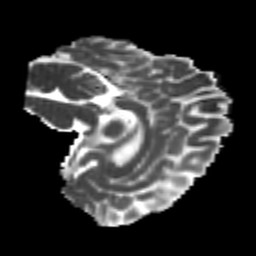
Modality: MD
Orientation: sagittal
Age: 20
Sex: male
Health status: healthy
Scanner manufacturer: philips
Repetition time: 7.384 s
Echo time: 0.08599 s